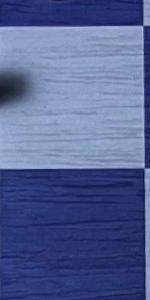
Label: Empty